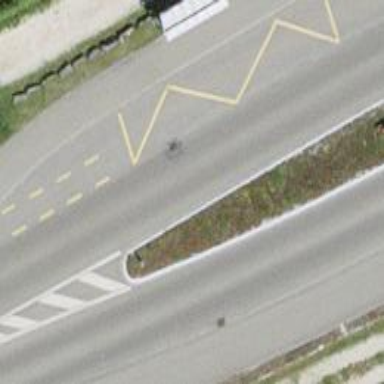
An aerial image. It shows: Public transport stop position.